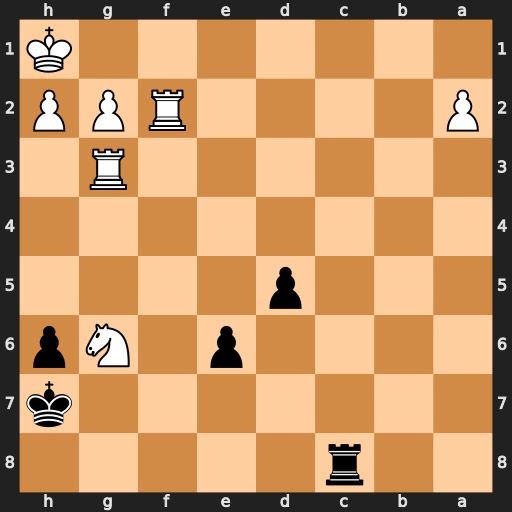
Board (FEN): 2r5/7k/4p1Np/3p4/8/6R1/P4RPP/7K
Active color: b
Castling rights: -
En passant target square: -
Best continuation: Rc1+ Rf1 Rxf1#